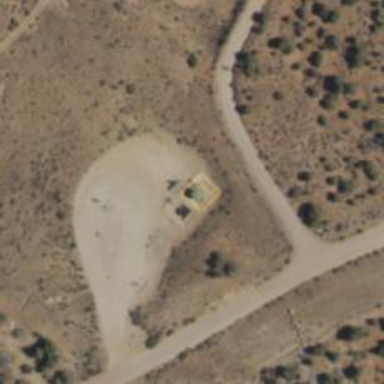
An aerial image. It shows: Storage tank that is man-made.